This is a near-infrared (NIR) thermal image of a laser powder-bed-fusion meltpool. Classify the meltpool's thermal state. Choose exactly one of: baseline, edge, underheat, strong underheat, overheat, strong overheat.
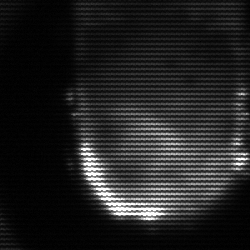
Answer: baseline